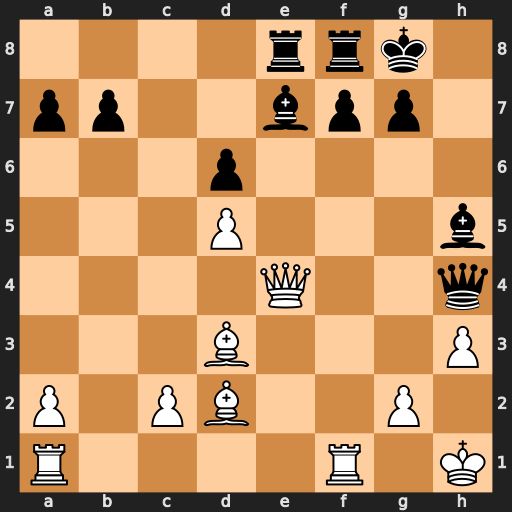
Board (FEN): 4rrk1/pp2bpp1/3p4/3P3b/4Q2q/3B3P/P1PB2P1/R4R1K
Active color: w
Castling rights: -
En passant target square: -
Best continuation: Qh7#